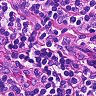
Metastatic tissue present: no